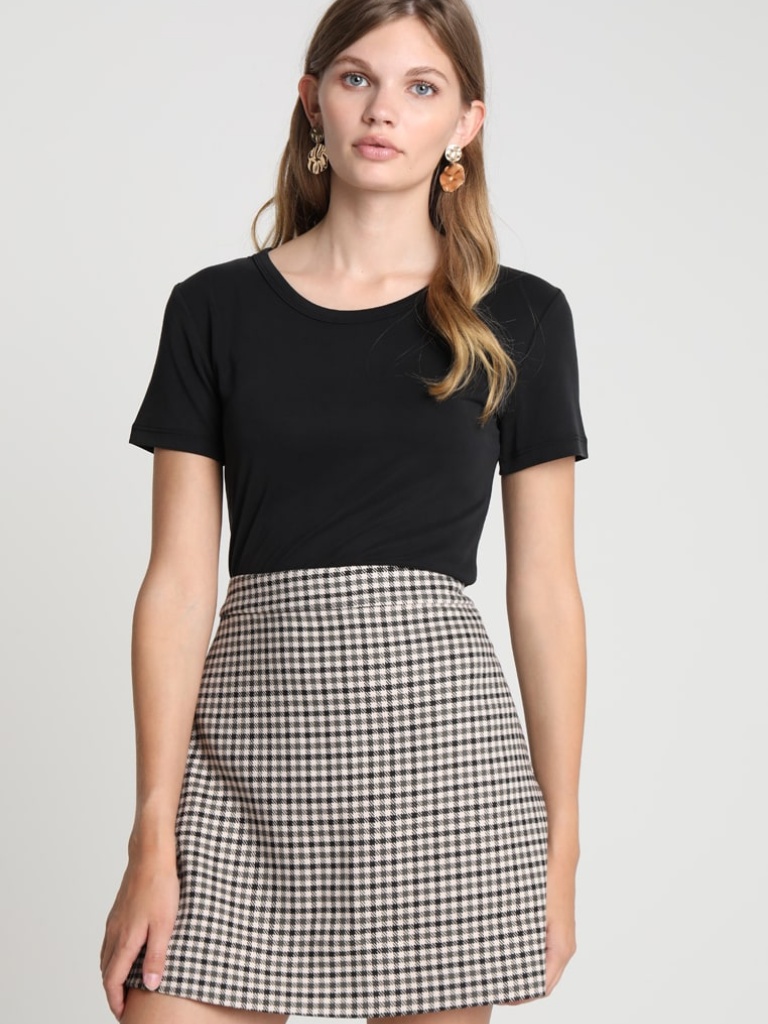
cotton tight short sleeve hip length Fully Tucked in crew t-shirt